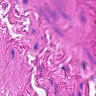
Metastatic tissue present: no